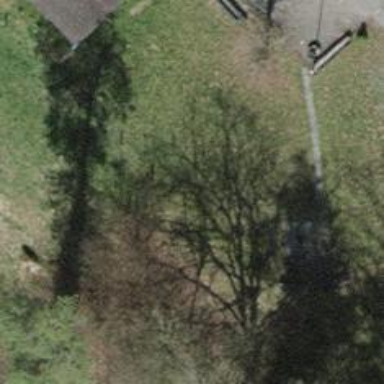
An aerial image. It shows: BBQ amenity.